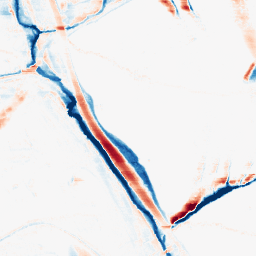
Category: morphological
Decomposition family: morphological_rect
Decomposition parameters: operation: average
width: 20
height: 5
Upsampling method: regularized
Upsampling parameters: scale: 2
lambda_reg: 0.001
Upsampling scale: 2